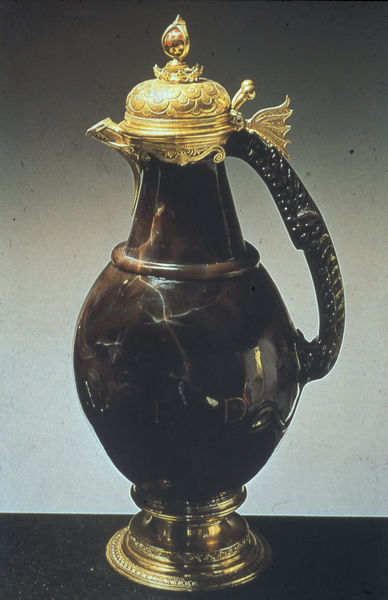
Titel: Vase oder Krug, sasanidisch (Iran oder Islam)
Künstler: unbekannt
Standort: Florenz
Institution: Museo degli Argenti
Schlagwörter: dunkel, falke, flügel, fuß, schatten, wasser, weiß, braun, grau, hintergrund, licht, marmor, schwarz, tisch, rot, muster, ornament, alt, sockel, spitze, stein, hals, spiegelung, schlank, gold, kelch, knopf, rund, schuppen, amphore, henkel, kanne, krug, vase, sprung, schnabel, russland, risse, king, könig, ornate, red, white, wein, black, yellow, glanz, verzierung, picture, metall, brown, pot, bauch, platte, poliert, foto, fotografie, photographie, punkte, griff, bierkrug, deckel, gefäß, zinn, vergoldet, orient, orientalisch, wine, buchstaben, bier, kugel, helm, gravur, photo, verziert, ausstellung, wappen, knauf, karaffe, kaputt, farbfoto, stone, adern, edelstein, teekanne, sammlung, museum, steingut, hahn, golden, teuer, decoration, bird, kunsthandwerk, wulst, ader, aufnahme, drache, saphir, trinkkrug, zar, bauchig, alabaster, marble, urn, tülle, wasserkrug, ausguss, marmorierung, verziehrung, royal, ancient, antique, scale, detail, shiny, luxus, ceramic, chinese, asian, dekoriert, geädert, kunstvoll, brass, dragon, atelieraufnahme, dilber, golddeckel, klappdeckel, prächtik, schuppig, steinkrug, weinkrug, dish, pottery, artifact, pitcher, drink, wing, serpent, base, finial, knopg, pour, gems, kettle, kaiser, scales, ei, tporzellan, drache#, 30 cm., carved, object, lid, cast, crack, handle, disc, damage, kanner, cracked, spout, urne, porcelan, gem, caraffe, carafe, chiense, collectible, priceless, metal work, disch, oicture, gold cap, decabter, serpnet, enlayed, caraffw